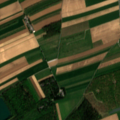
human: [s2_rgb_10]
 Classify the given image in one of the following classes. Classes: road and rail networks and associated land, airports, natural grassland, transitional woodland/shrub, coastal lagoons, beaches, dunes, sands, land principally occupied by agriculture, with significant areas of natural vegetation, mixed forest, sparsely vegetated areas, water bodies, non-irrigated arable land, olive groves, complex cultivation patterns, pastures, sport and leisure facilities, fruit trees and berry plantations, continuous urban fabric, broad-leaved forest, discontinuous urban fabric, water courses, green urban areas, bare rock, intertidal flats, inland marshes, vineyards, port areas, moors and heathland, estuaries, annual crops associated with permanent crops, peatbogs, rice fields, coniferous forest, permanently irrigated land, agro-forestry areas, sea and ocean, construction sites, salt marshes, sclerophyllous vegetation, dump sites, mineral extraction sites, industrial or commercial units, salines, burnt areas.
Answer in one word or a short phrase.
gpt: non-irrigated arable land, mixed forest